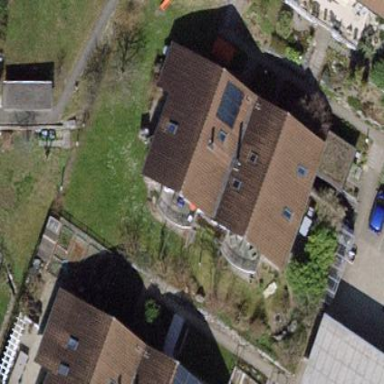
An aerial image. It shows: Simple house.